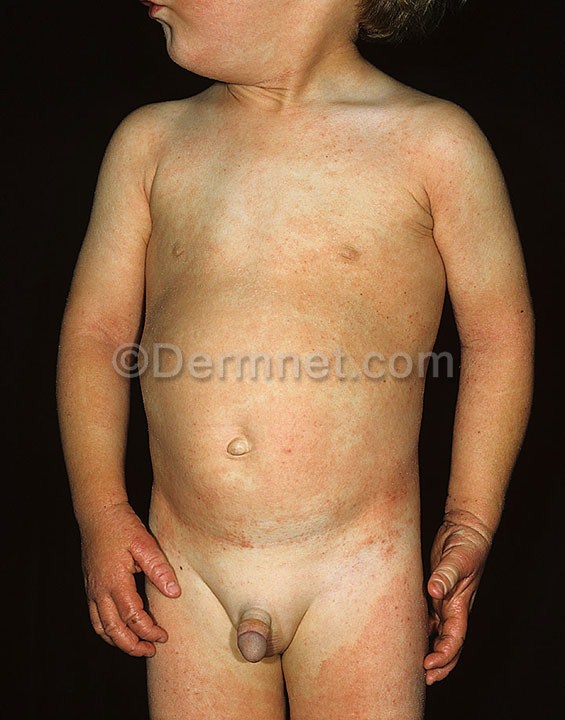
Disease: Atopic Dermatitis Photos